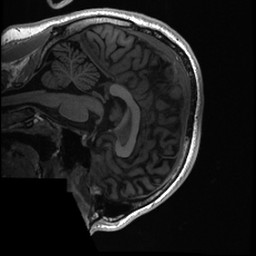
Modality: T1w
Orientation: sagittal
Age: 24
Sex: male